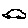
Label: car